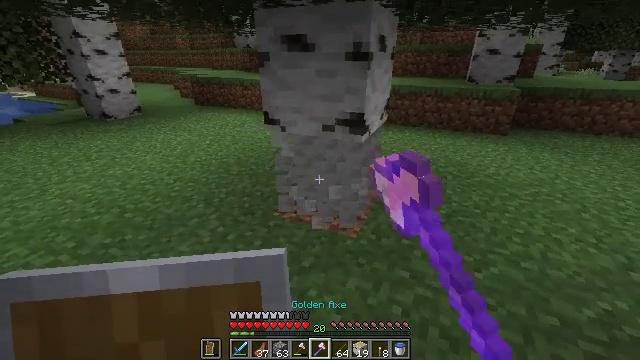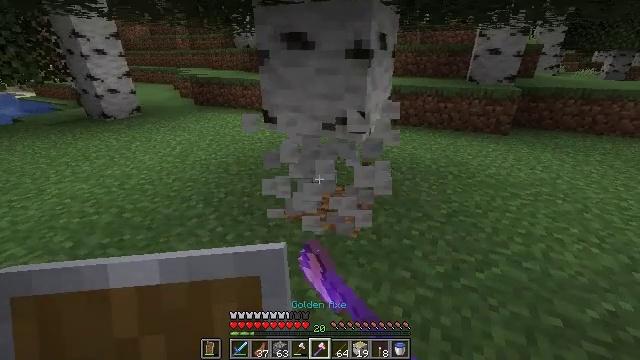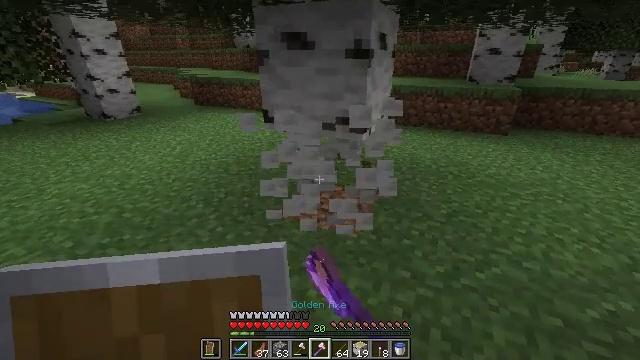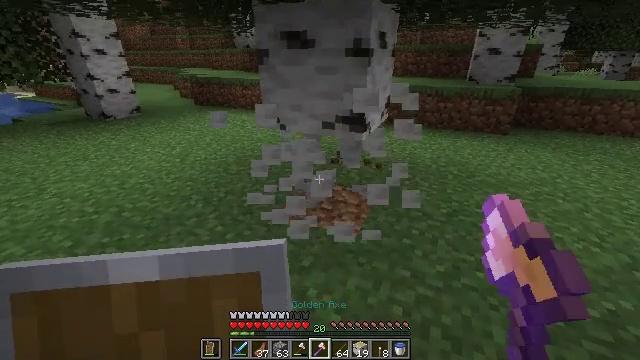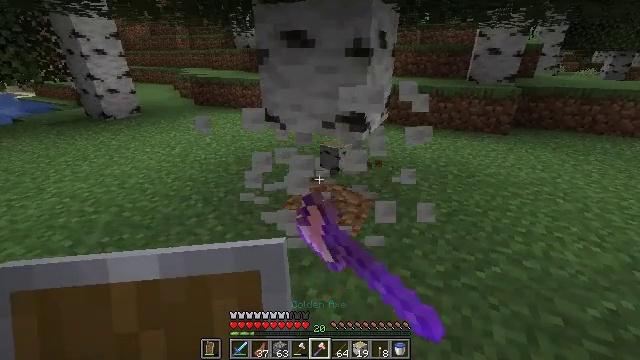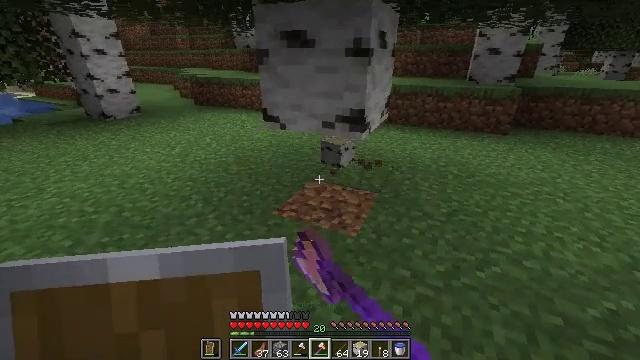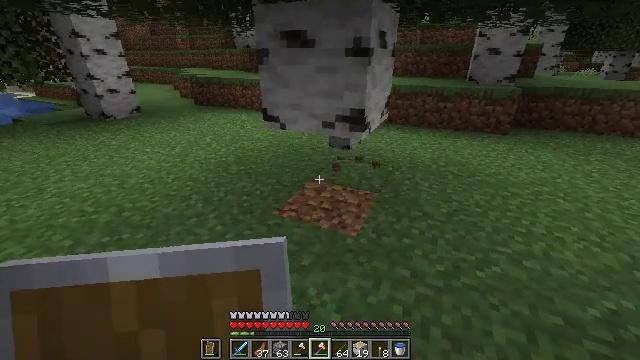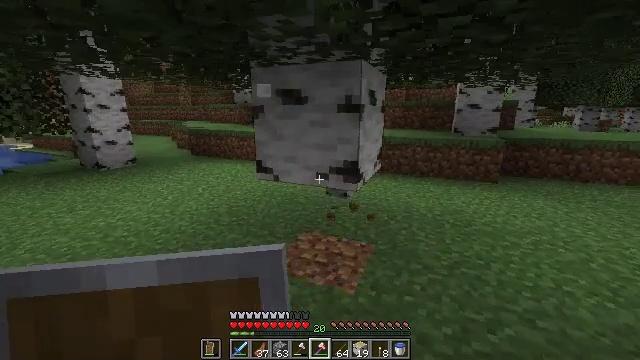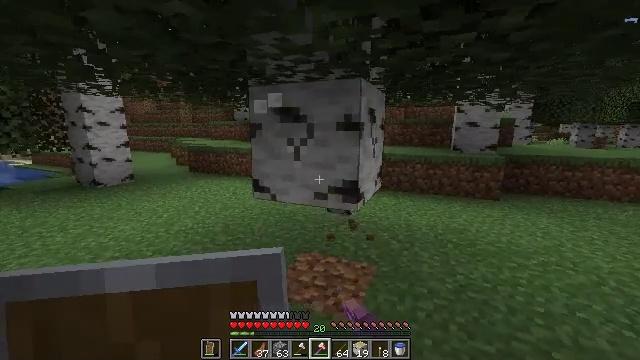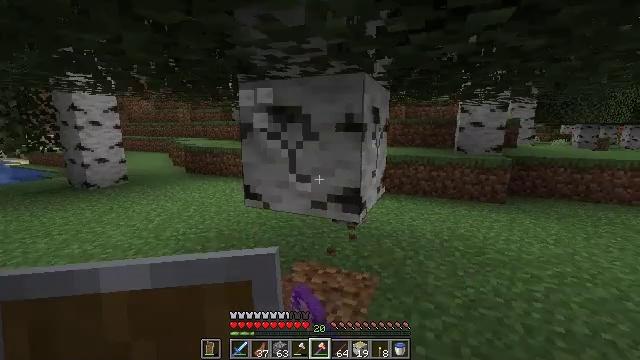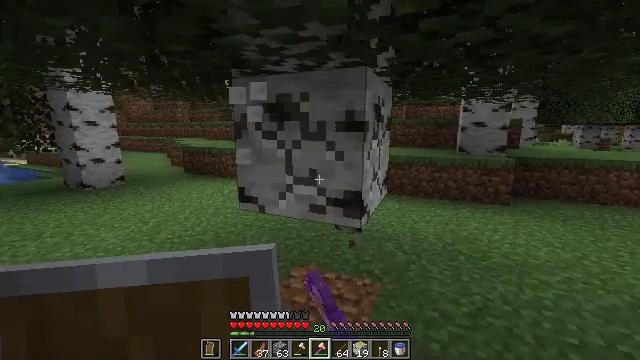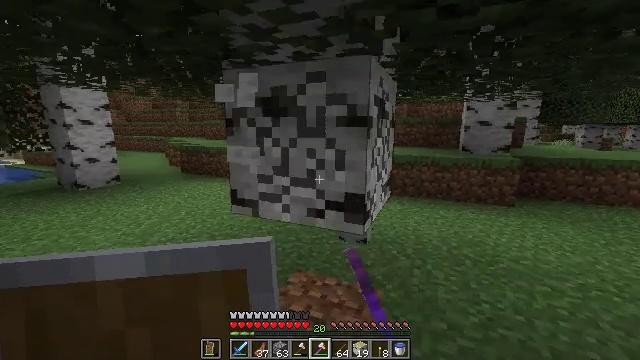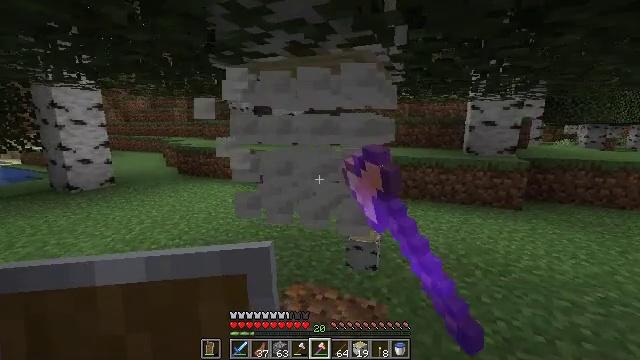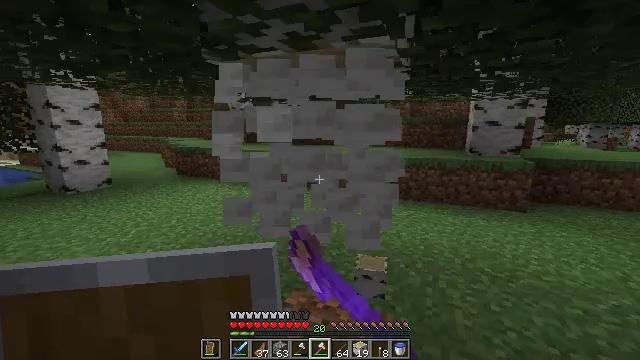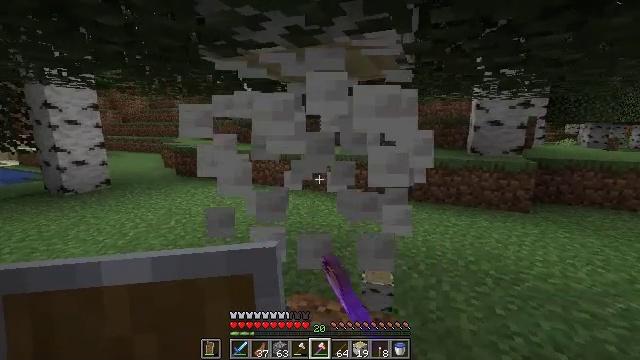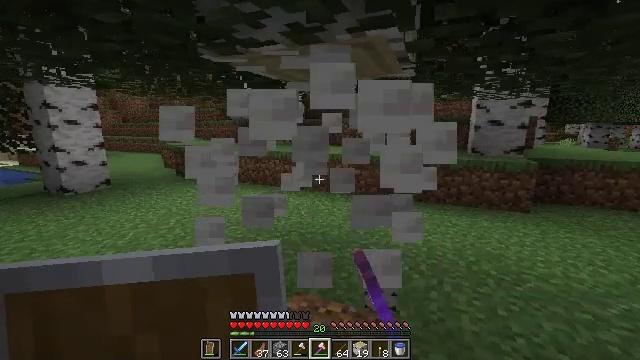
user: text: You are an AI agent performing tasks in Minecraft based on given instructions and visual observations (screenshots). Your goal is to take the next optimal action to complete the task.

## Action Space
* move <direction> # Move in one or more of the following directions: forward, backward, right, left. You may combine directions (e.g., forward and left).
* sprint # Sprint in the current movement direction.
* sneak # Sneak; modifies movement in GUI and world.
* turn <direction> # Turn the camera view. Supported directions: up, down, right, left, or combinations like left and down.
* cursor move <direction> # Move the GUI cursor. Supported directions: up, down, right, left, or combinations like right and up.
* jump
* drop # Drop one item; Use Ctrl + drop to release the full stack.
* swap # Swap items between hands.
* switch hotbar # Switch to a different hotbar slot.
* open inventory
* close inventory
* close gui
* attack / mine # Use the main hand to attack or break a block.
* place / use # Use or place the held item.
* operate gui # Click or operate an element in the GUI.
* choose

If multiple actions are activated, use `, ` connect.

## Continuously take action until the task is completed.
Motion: motion action
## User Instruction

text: Mine the birch log from the tree.
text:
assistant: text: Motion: attack / mine
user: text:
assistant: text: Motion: attack / mine
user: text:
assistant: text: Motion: attack / mine
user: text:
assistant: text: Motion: attack / mine
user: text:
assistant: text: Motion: attack / mine
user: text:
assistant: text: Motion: attack / mine
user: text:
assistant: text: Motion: move forward, turn right and up, attack / mine
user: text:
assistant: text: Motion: move forward, turn up, attack / mine
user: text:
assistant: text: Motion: move forward, attack / mine
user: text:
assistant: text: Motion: move forward, attack / mine
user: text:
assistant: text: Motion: move forward, attack / mine
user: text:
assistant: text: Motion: attack / mine
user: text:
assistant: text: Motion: attack / mine
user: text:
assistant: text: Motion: attack / mine
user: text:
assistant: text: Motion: attack / mine
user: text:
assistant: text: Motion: move forward, attack / mine
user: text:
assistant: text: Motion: move forward, turn right and up, attack / mine
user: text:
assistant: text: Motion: move forward, turn right and up, attack / mine
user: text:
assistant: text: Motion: move forward, turn up, attack / mine
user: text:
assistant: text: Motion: move forward, turn up, attack / mine
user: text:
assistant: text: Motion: move forward, turn up, attack / mine
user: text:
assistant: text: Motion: turn up, attack / mine
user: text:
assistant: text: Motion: turn up, attack / mine
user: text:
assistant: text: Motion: turn up, attack / mine
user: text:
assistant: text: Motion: turn up, attack / mine
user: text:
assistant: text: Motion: turn up, attack / mine
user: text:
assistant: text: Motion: turn up, attack / mine
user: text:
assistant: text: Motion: turn right and up, attack / mine
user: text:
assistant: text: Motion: turn right and up, attack / mine
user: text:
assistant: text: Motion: turn up, attack / mine